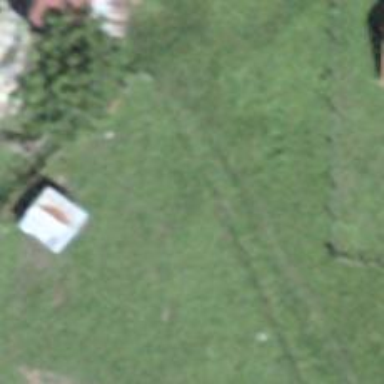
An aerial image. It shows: Isolated dwelling in remote location.